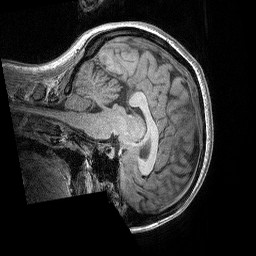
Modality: T1w
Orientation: sagittal
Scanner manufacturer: siemens
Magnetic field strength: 3 T
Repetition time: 2.3 s
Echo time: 0.00298 s